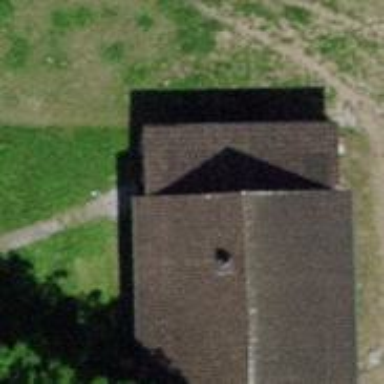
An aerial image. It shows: Farm building.